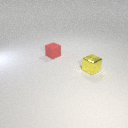
small yellow metal cube to the right of small red rubber cube